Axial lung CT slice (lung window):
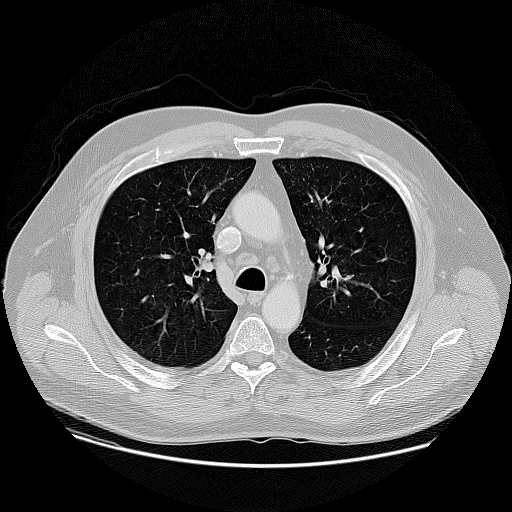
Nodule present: no